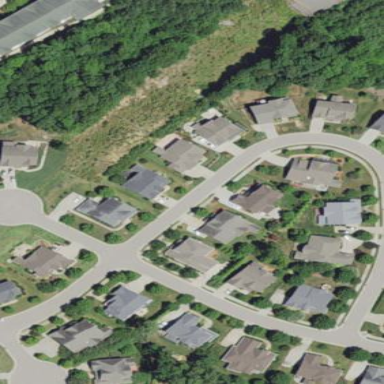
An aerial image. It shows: Residential area within neighborhood.